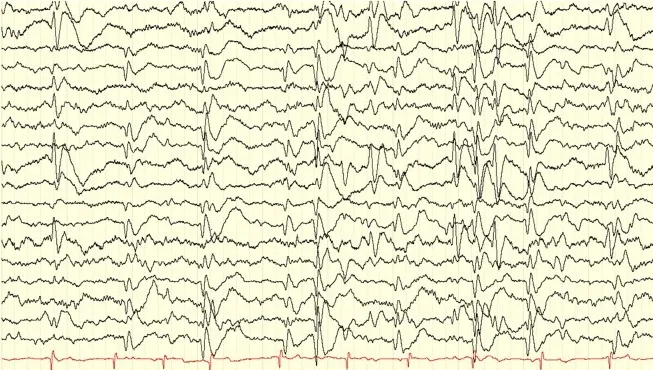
Pre-operative EEG showing an ESES pattern occupying 90% of the sleep recording. The interictal discharges localize to the left frontal, and left occipital regions independently. Volume conduction to the right frontal and right occipital regions is also seen, but the maximum clearly lateralizes to the left hemisphere. Display setup: bipolar double banana montage, 10 s page, low frequency filter 1 Hz, high frequency filter 70 Hz, gain 100 microvolts per cm.
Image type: electrography (eeg)